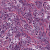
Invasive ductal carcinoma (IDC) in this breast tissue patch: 1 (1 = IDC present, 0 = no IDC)